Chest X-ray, PA view. Patient: 64 years old, sex F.
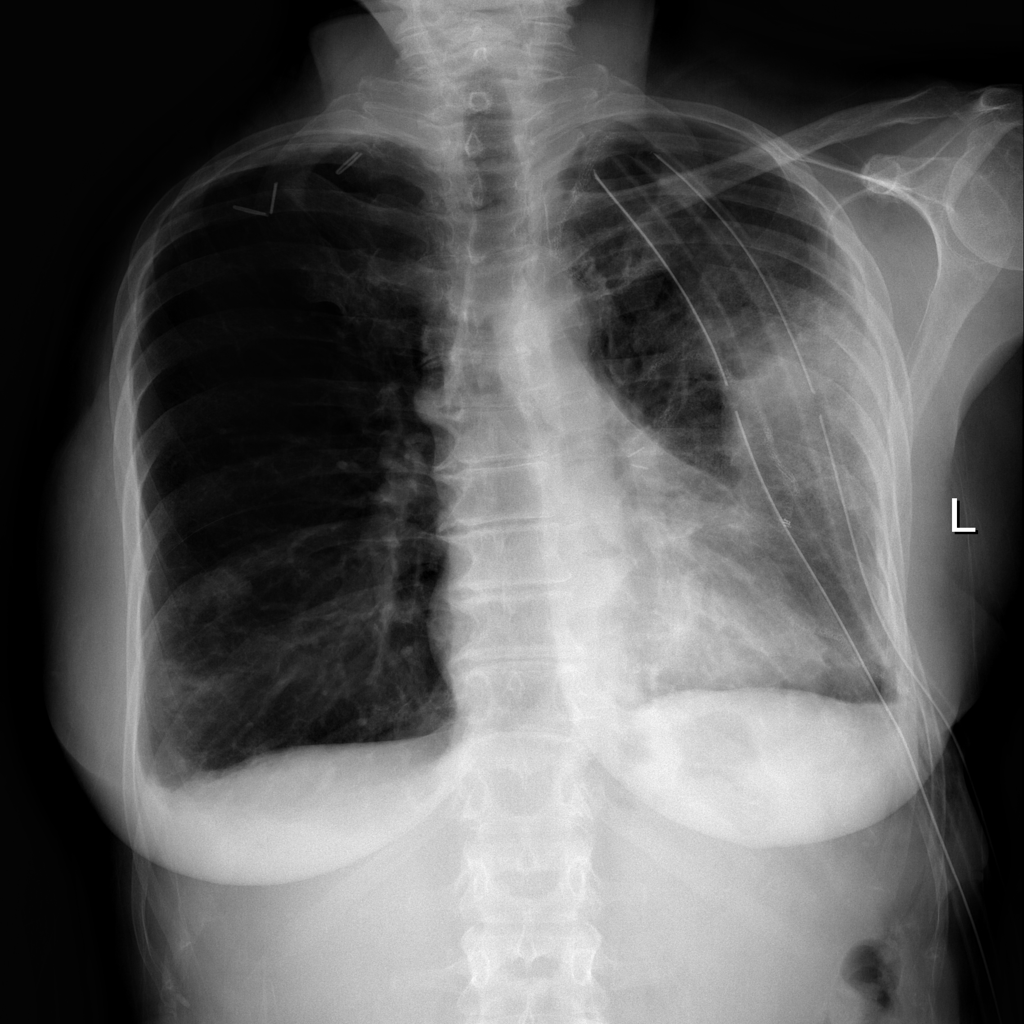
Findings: No Finding